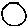
Label: circle